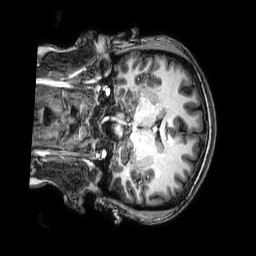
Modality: T1w
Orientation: coronal
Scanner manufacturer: philips
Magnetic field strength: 3 T
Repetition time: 0.008 s
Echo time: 0.003553 s